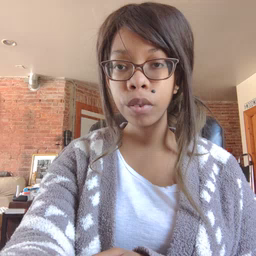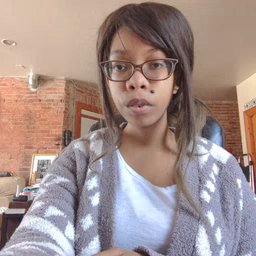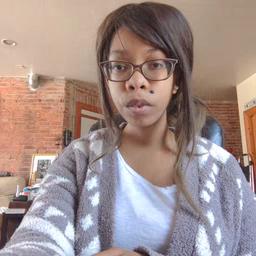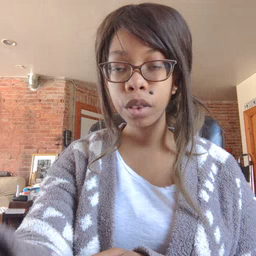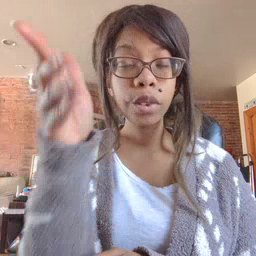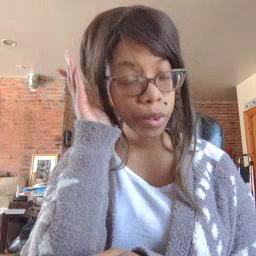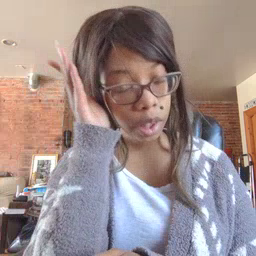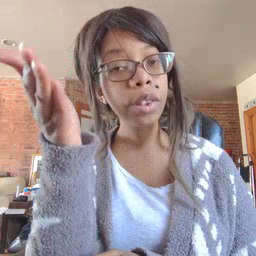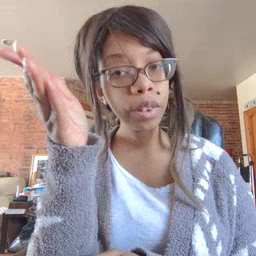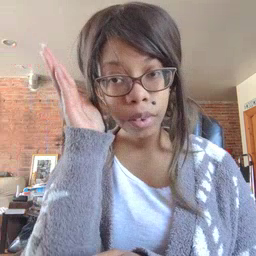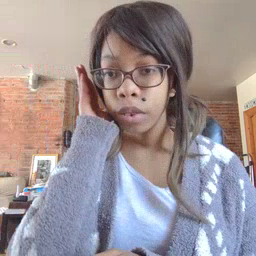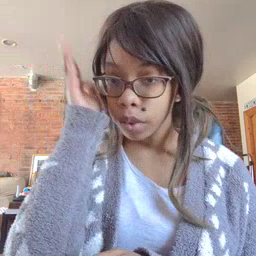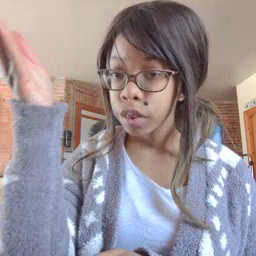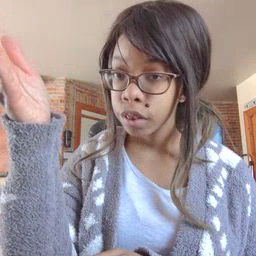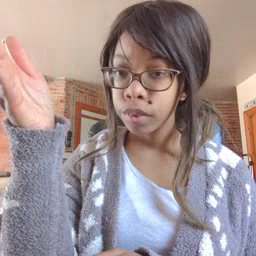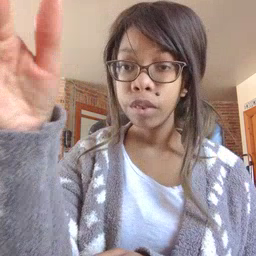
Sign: will